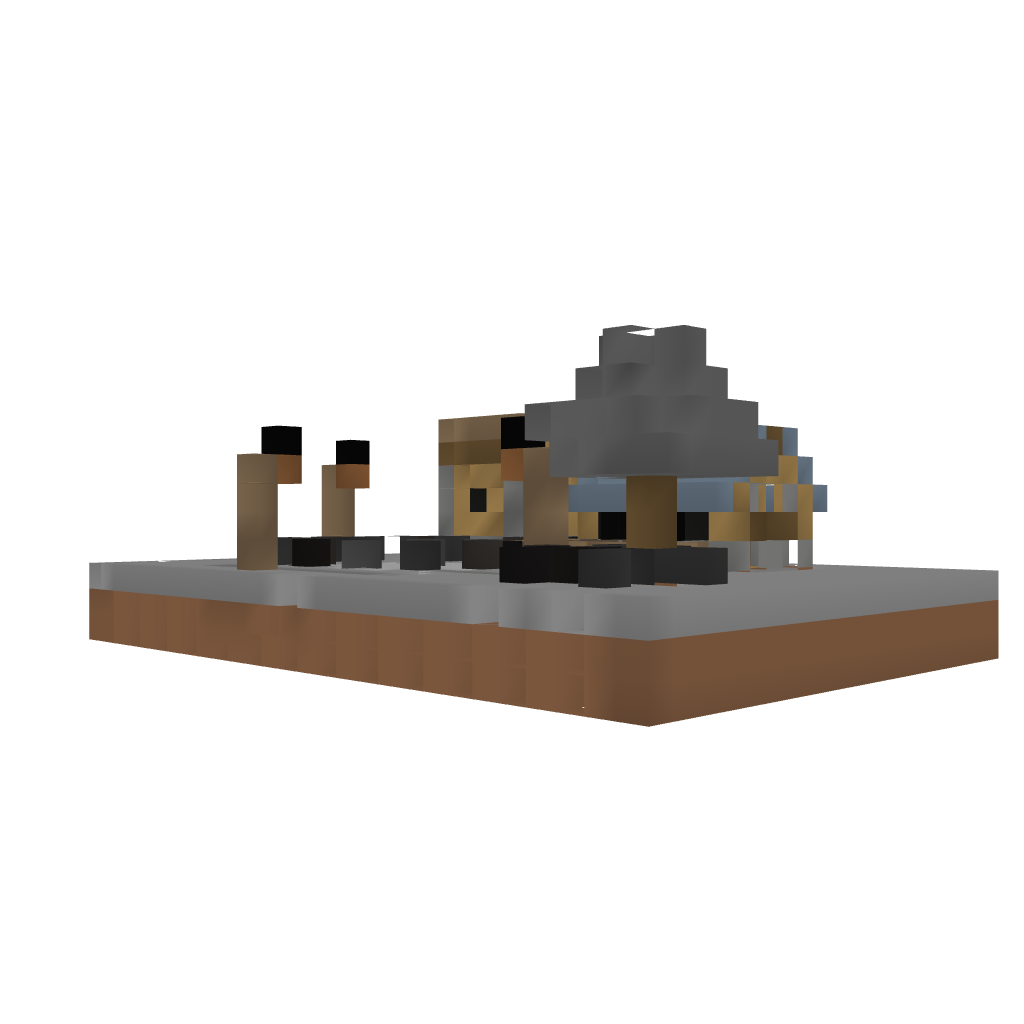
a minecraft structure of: cozy start house